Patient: sex M, age 75
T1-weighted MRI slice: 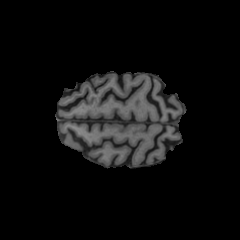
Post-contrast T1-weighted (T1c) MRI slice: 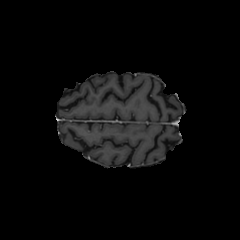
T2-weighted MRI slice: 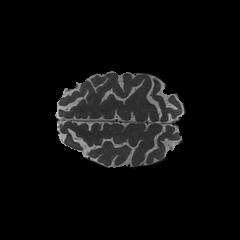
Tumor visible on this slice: no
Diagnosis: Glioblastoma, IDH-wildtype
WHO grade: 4